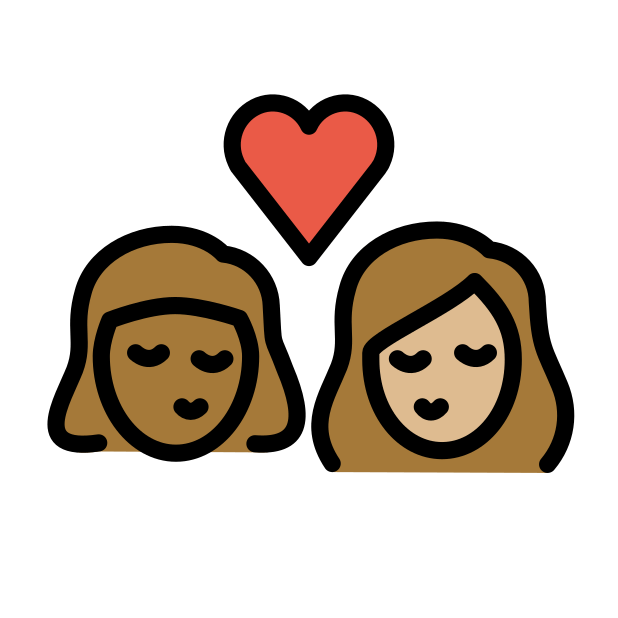
kiss: woman, woman, medium-dark skin tone, medium-light skin tone